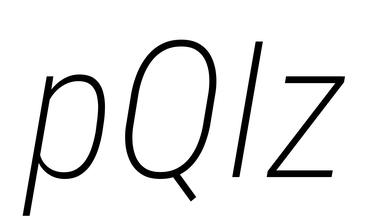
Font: Roboto-Italic_Condensed_ExtraLight_Italic